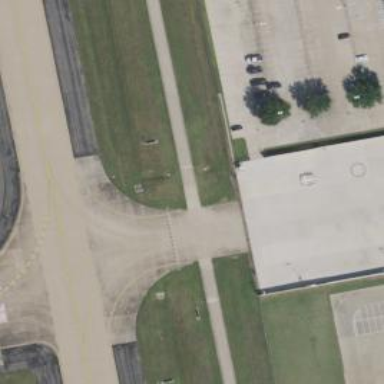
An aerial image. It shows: Image of taxiway at airport.